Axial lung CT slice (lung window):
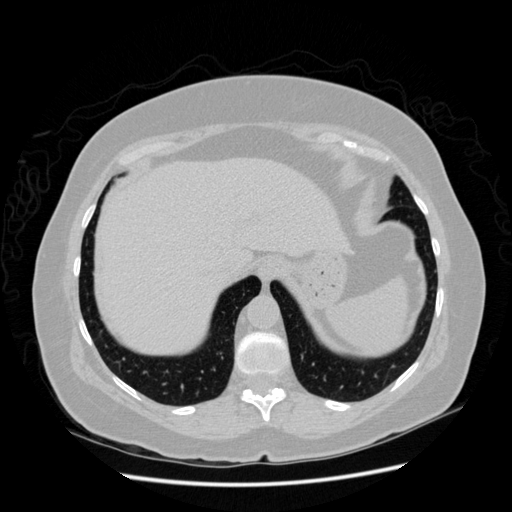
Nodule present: no